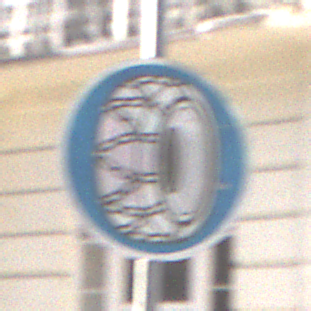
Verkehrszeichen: SchneekettenVorgeschrieben
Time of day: MorningAfternoon
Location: Outdoor (Urban)
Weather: PartlyCloudy
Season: NotSpecified
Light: Natural